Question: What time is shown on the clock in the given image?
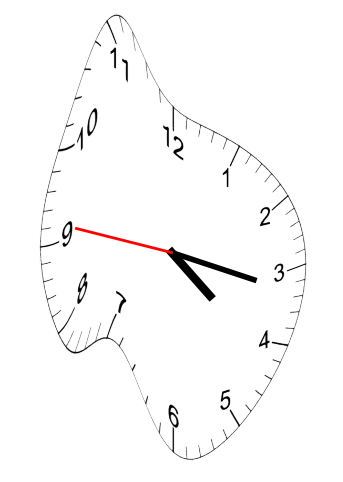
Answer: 04:16:46